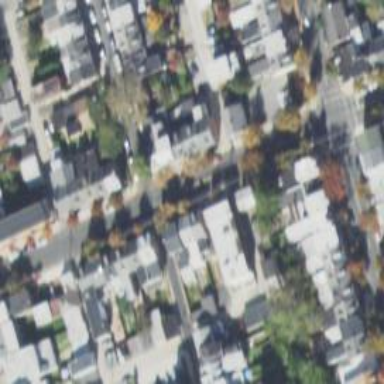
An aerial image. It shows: Alleyway designated as service road.